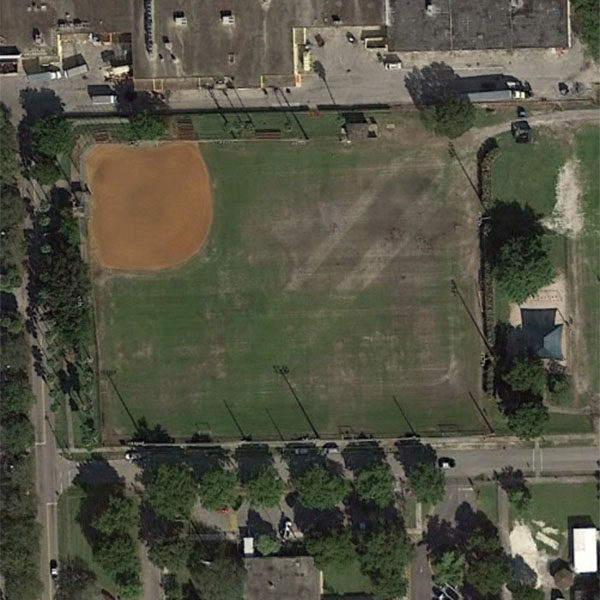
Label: BaseballField